Question: I am using <URL> and I am trying to use markers to label my bar char with numbers. So that ever bar has a number value on top of it.
I tried
'''
markers: [$.gchart.marker('number', 'red', -1)]
markers: [$.gchart.marker('number', 'red', -1, -1)]
markers: [$.gchart.marker('number', 'red', -1, 'every')]
markers: [$.gchart.marker('number', 'red', -1, 'every1')]
'''
I can only make it appear on the one bar. I want it to show up on every bar.
What am I doing wrong?

See it has no label on the first one.
'''
https://chart.apis.google.com/chart?chs=400x500&cht=bvg&chd=t:55|47&chco=FDFF0F,1FEEFF&chm=N,ff0000,-1,-1,10,0&chdl=test2|test1&chdlp=b|l&chxt=x,y&chxl=0:|atest
$('#id').gchart({
type: 'barVertGrouped',
markers: [$.gchart.marker('number', 'red',-1)],
height: 500,
width: 400,
series: data, // xml data from server.
legend: 'bottom',
extension: { chxt: 'x,y', chxl: '0:|atest' }
});
'''
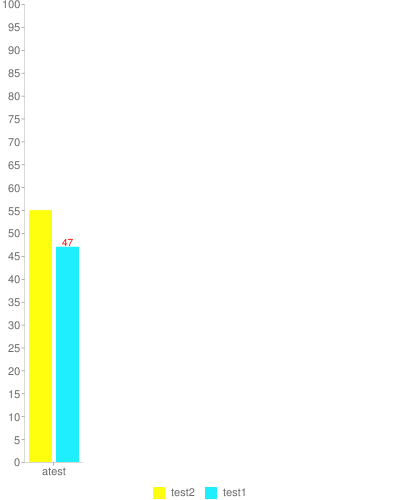
Answer: For non-stacked bar graphs, you need to add a marker per series:
'''
$('#id').gchart({
type: 'barVertGrouped',
markers: [
$.gchart.marker('number', 'red',0),
$.gchart.marker('number', 'blue',1)
],
height: 500,
width: 400,
series: [
$.gchart.series('test1', [47], 'blue'),
$.gchart.series('test2', [60], 'red')
],
legend: 'bottom',
extension: { chxt: 'x,y', chxl: '0:|atest' }
});
'''